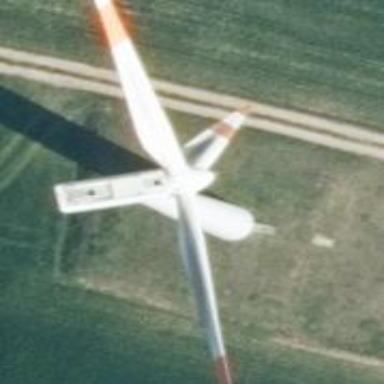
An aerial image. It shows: Wind generator powered by wind turbines of horizontal axis type. It is manufactured by Vestas.